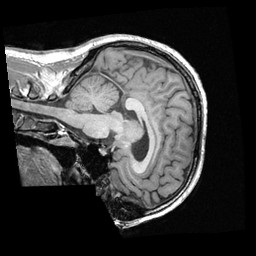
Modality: T1w
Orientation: sagittal
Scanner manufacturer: ge
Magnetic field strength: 3 T
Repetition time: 0.007112 s
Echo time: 0.002608 s